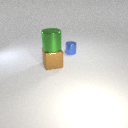
large brown metal cube below large green metal cylinder